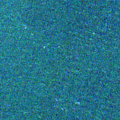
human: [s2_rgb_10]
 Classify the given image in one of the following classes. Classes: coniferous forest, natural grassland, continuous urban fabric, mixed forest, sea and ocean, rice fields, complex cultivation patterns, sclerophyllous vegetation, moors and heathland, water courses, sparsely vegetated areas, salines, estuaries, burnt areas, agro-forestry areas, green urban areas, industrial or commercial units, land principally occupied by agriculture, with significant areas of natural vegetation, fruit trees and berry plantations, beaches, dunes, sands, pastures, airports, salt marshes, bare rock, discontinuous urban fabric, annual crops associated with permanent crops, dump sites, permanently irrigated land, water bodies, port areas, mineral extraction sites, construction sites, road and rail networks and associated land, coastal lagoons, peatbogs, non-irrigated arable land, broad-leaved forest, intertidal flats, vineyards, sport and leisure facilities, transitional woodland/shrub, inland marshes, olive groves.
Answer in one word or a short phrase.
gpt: sea and ocean